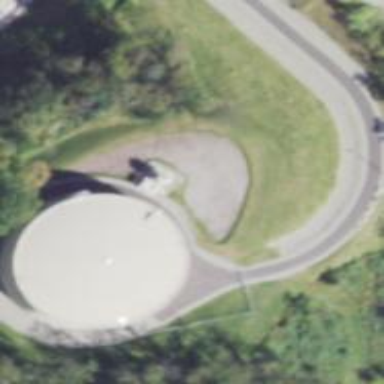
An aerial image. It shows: Storage tank building.